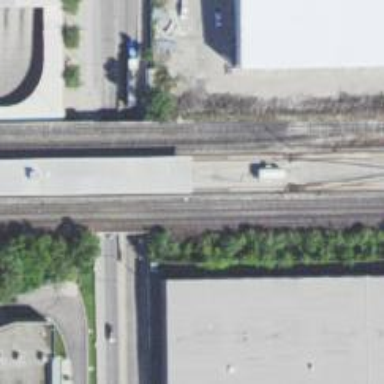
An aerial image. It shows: Railway siding for service.